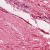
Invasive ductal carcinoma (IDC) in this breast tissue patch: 0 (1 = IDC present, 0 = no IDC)